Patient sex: F
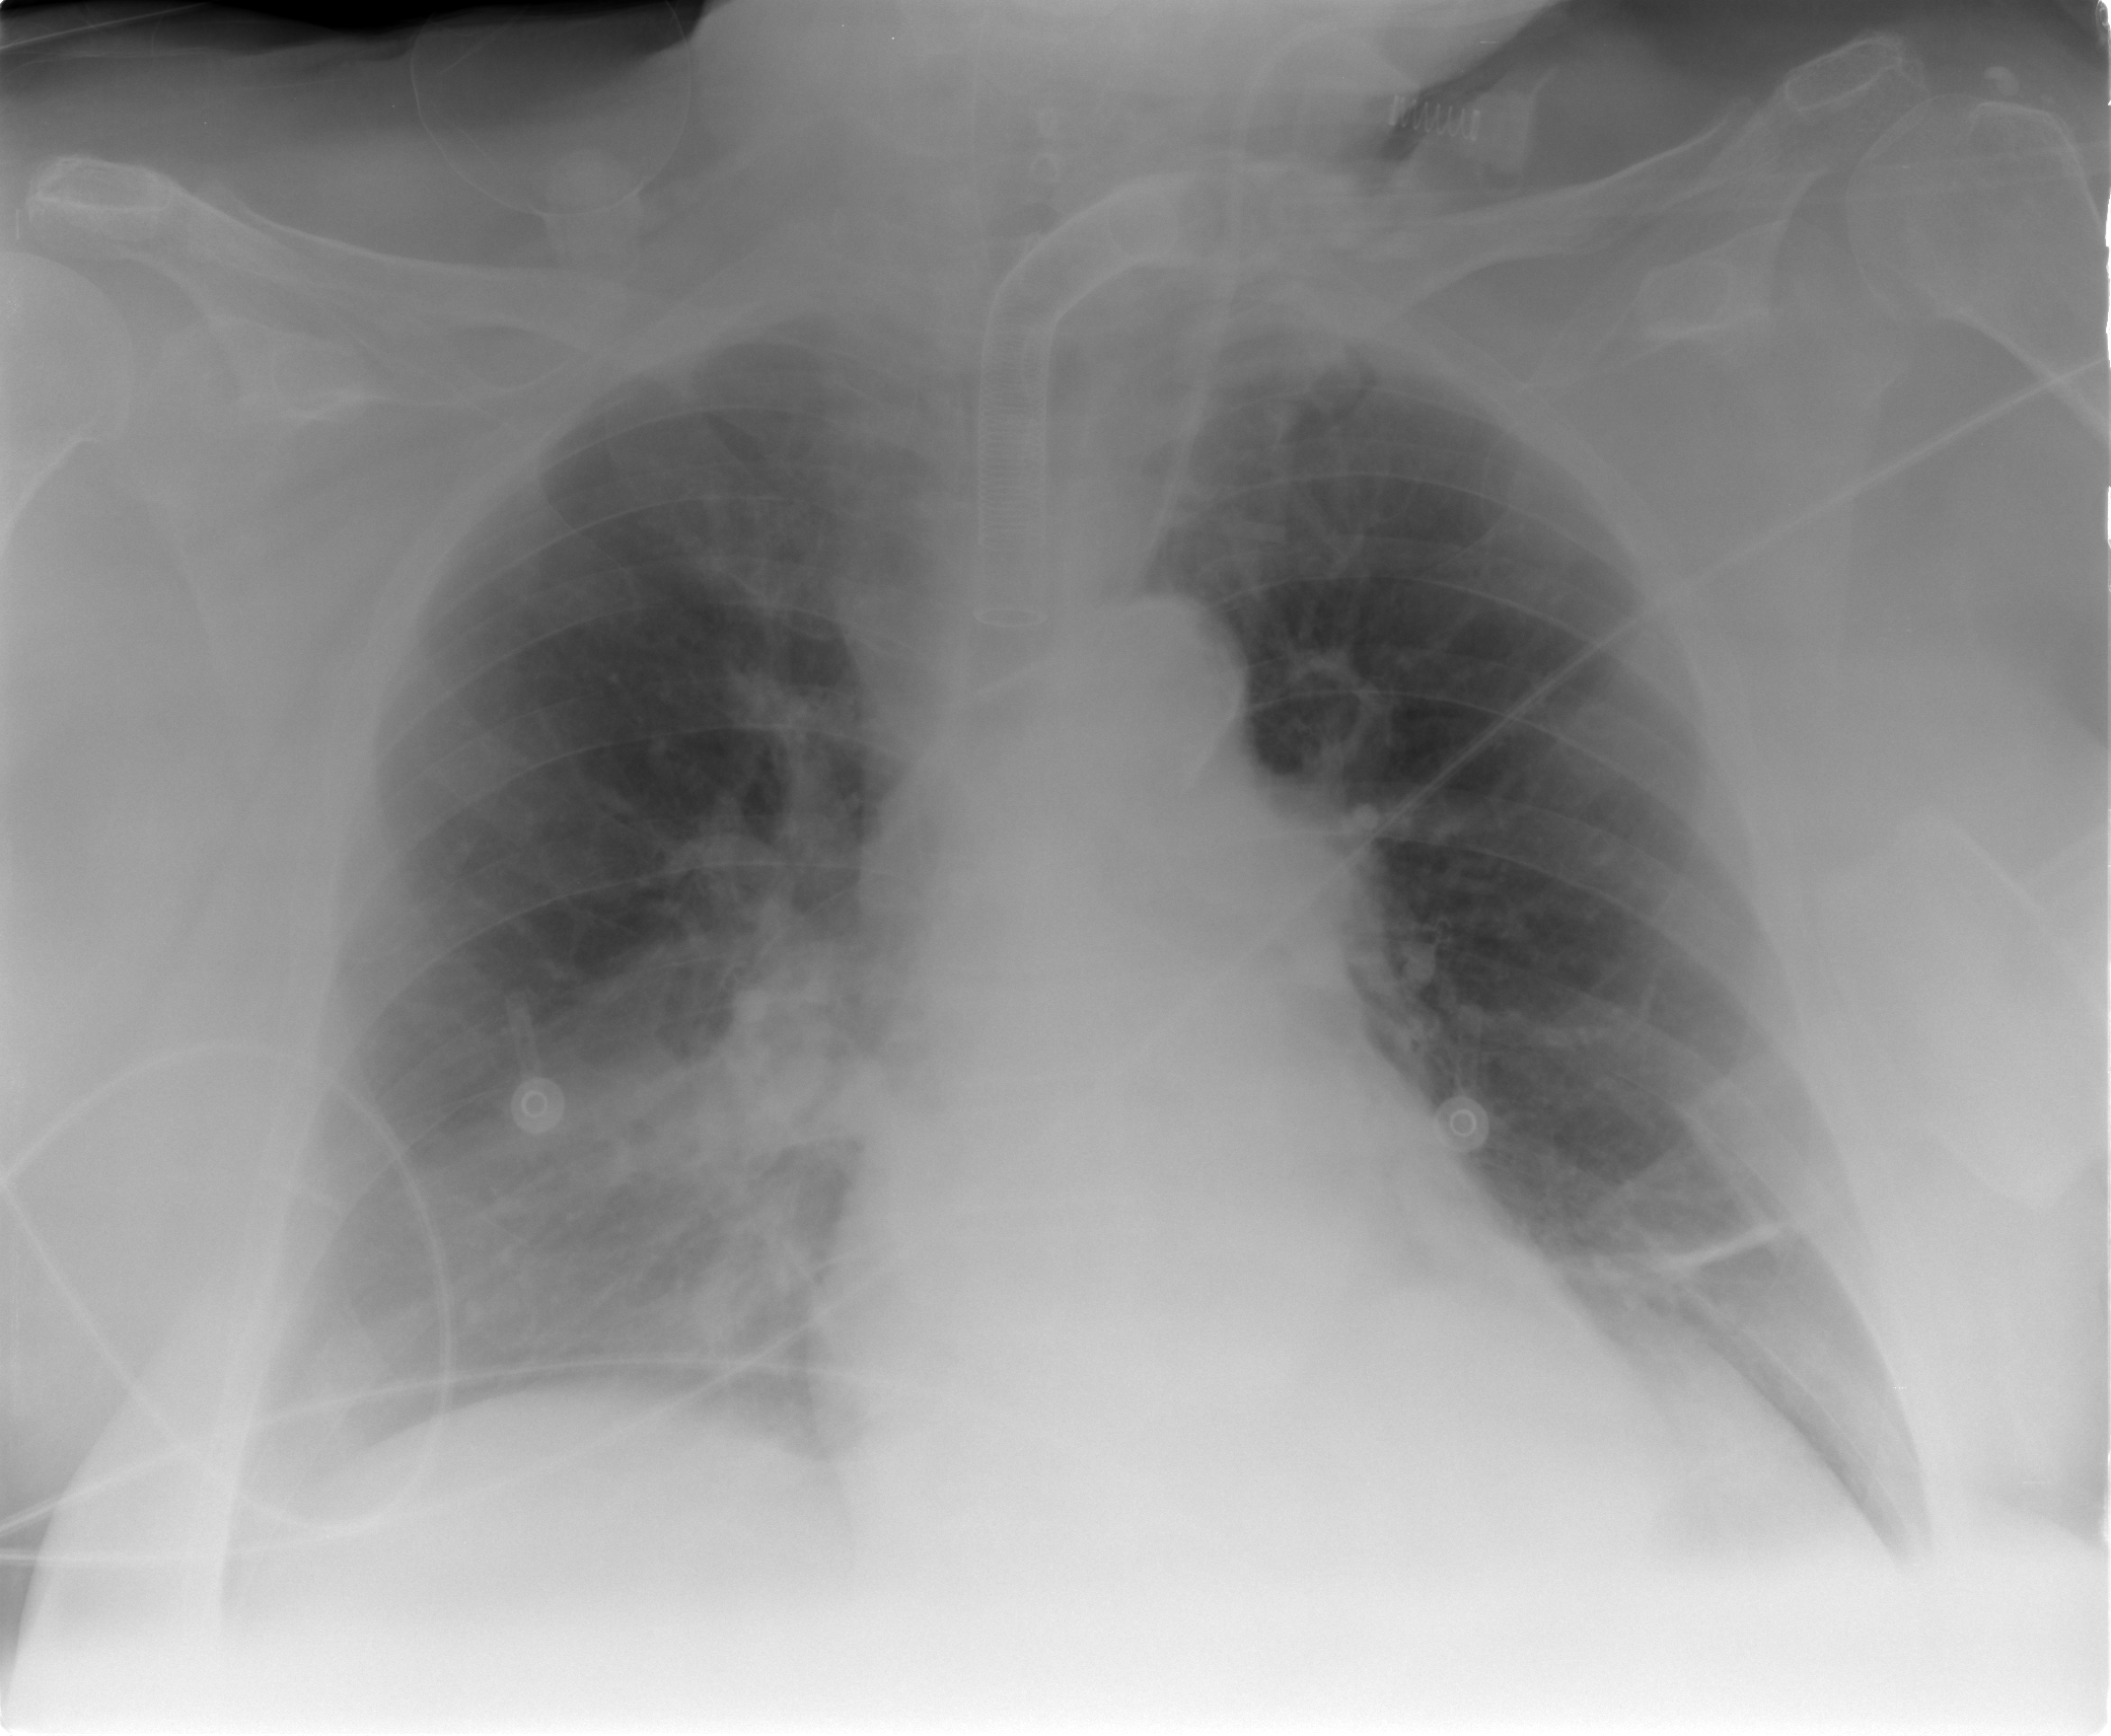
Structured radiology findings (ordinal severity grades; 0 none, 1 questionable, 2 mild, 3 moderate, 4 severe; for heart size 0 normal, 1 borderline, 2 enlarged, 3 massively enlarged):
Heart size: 1
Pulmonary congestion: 1
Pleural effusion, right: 2
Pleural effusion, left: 2
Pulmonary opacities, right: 0
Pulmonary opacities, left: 0
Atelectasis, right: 0
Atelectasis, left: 1